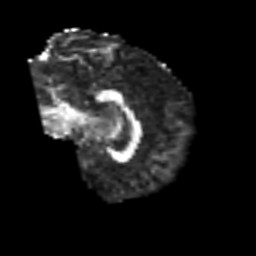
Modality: FA
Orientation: sagittal
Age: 49
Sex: male
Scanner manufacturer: siemens
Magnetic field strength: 3 T
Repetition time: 6.1 s
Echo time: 0.101 s